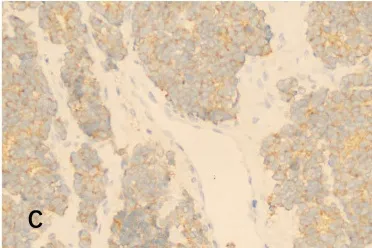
Hematoxylin and eosin (H&E) staining and immunostaining of specimens from the resected mass. Syn.
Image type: pathology (immunostaining)